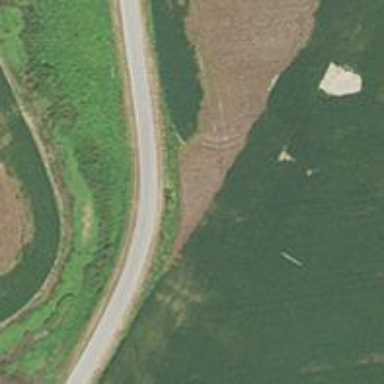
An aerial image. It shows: Tertiary road.